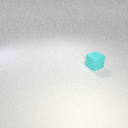
small cyan rubber cube